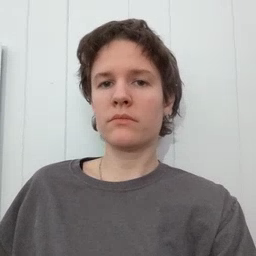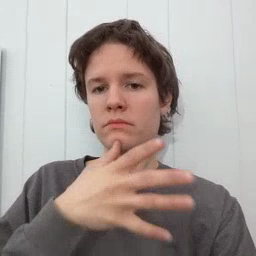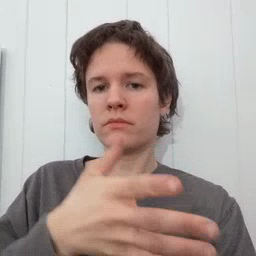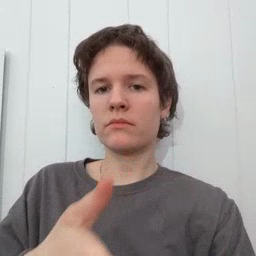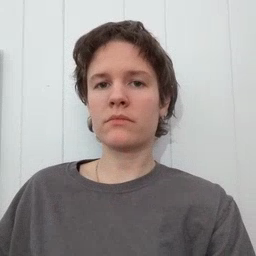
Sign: grandma